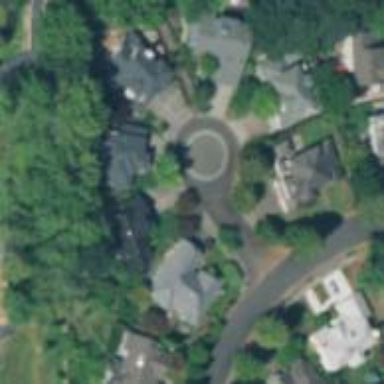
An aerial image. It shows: Residential road with sidewalk on the left side.